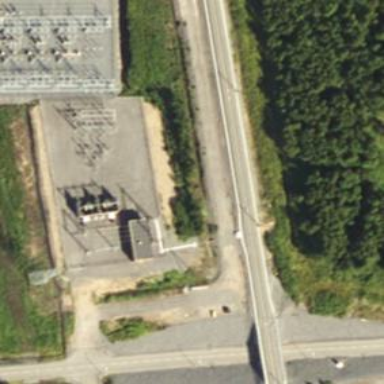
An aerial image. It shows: Fenced-in traction substation.